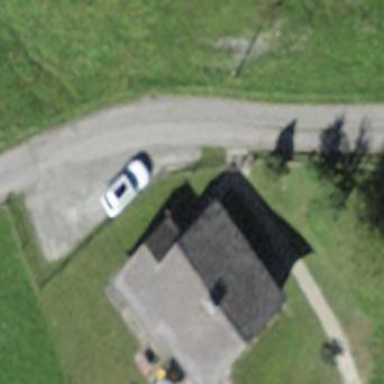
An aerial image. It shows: Simple and straightforward house.